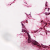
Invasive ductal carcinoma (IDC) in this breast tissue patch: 0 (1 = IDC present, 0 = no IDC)